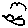
Label: bird